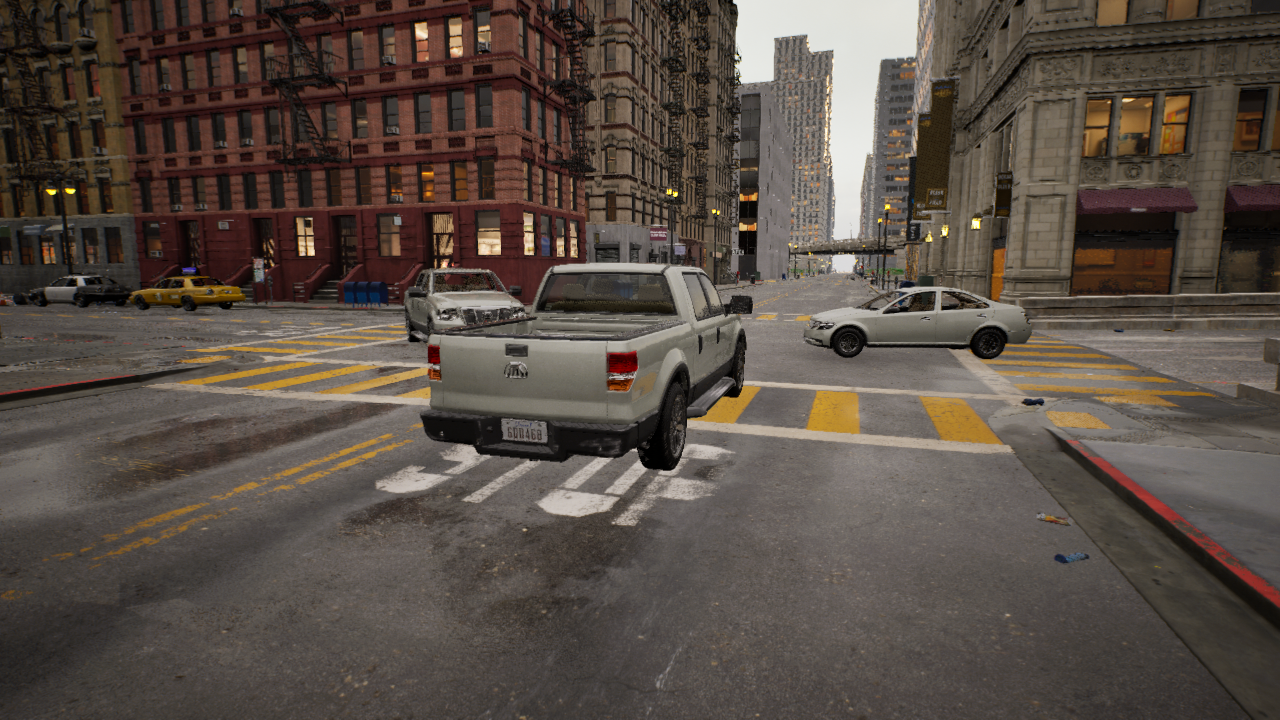
Venue: residential
Lighting: golden hour
Vehicle rig: pickup